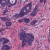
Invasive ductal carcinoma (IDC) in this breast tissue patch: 0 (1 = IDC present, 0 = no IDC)